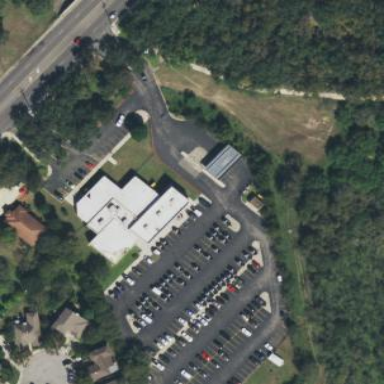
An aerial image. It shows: Police facility.